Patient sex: M
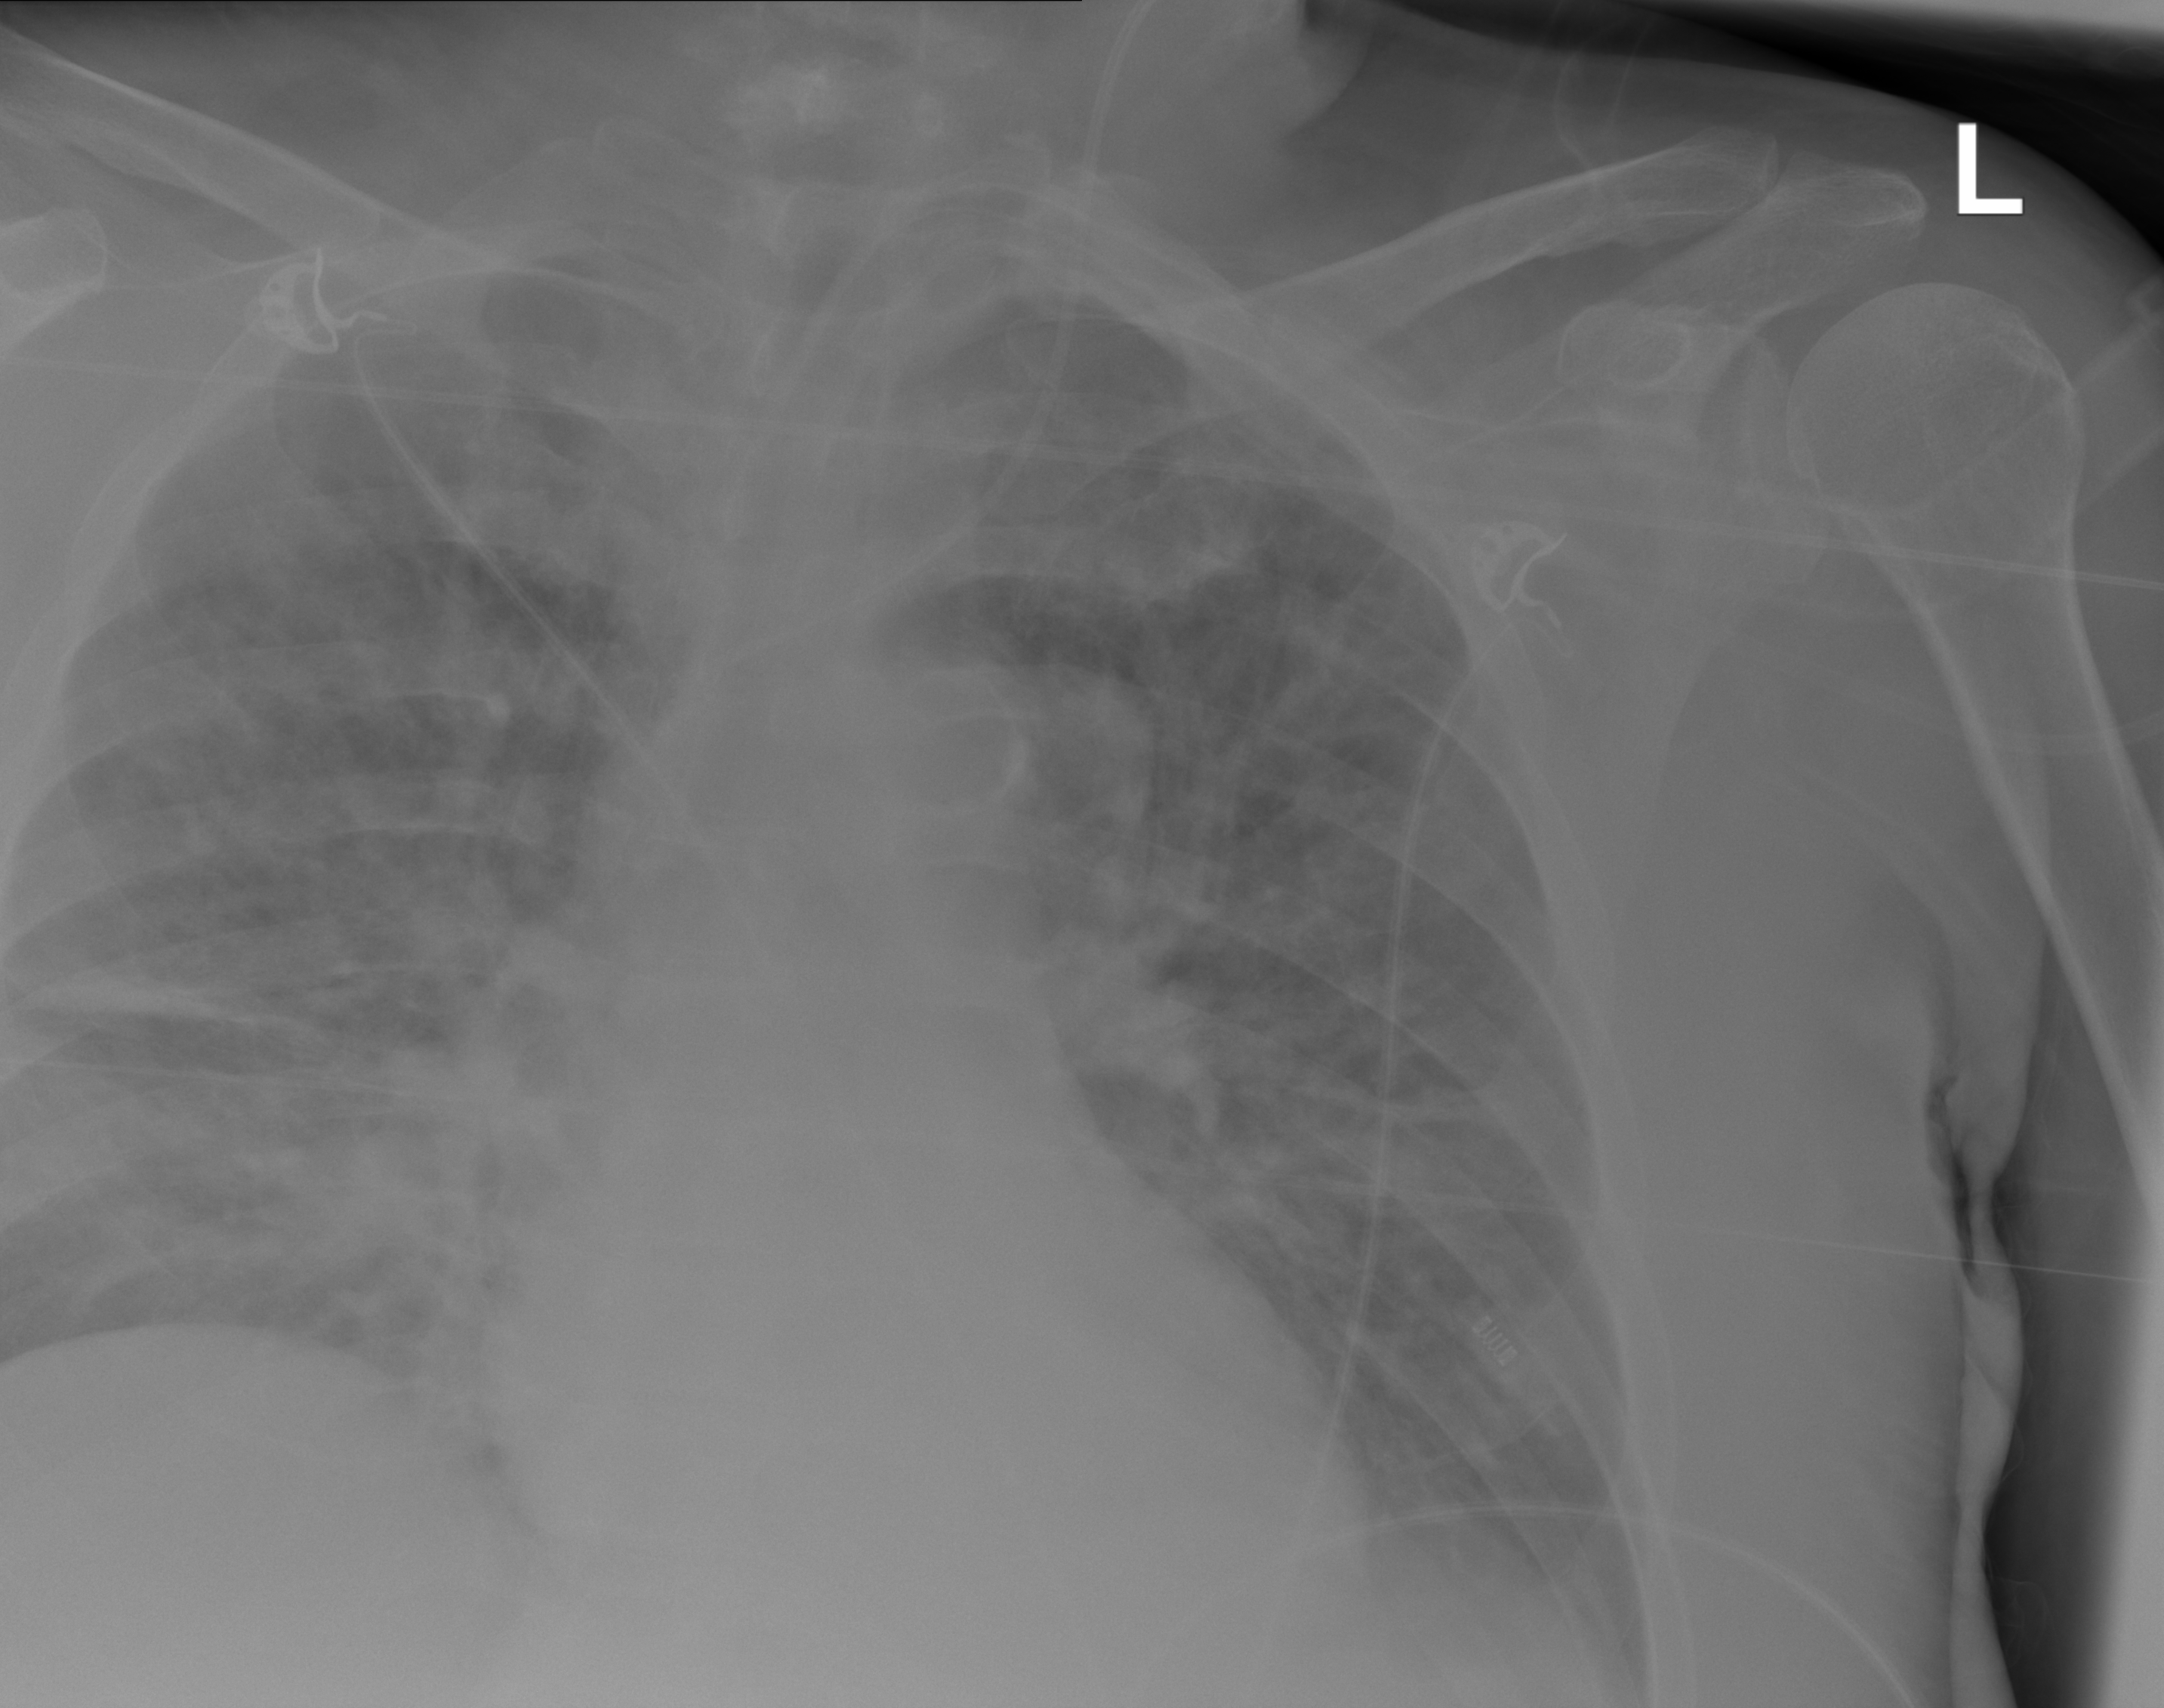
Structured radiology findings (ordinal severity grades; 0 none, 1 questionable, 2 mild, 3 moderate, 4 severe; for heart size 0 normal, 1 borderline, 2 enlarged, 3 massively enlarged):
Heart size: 0
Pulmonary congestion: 2
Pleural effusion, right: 0
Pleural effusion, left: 2
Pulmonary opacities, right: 3
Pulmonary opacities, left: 3
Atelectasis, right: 2
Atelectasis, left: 2